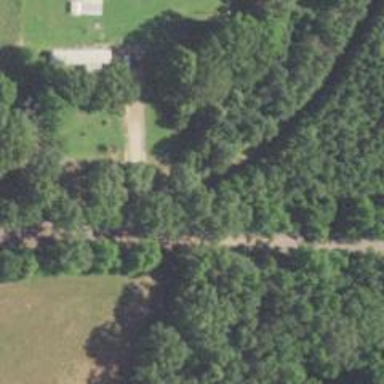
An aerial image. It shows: Driveway leading to service road.